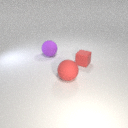
large red rubber sphere in front of large purple rubber sphere